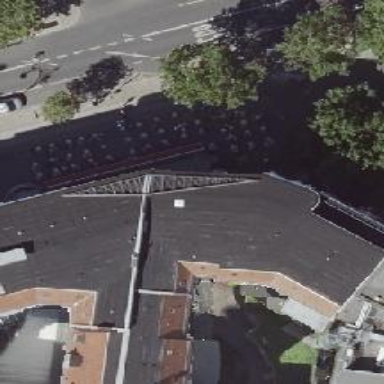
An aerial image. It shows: Restaurant.